Question: I would like to know why the distance between the axes and axes labels differs on both axes? How can this be fixed? Sample code and figure below.
'''
png("test.png",height=7,width=7,units="cm",res=300)
par(mar=c(1,1,1,1))
par(mgp=c(1,0.2,0))
plot(x=1:10,y=1:10,axes=F,xlab="",ylab="")
box()
axis(side=1,cex.axis=0.5,tcl = -0.12)
axis(side=2,cex.axis=0.5,tcl = -0.12)
dev.off()
'''

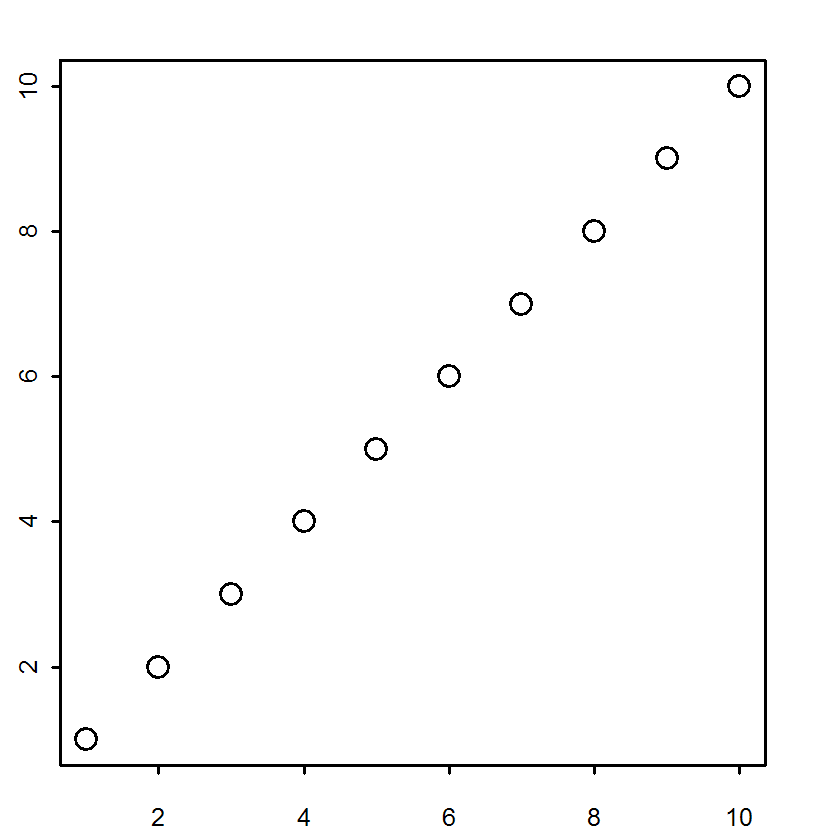
Answer: You can adjust the position of labels with the 'padj' and 'hadj' options:
'''
axis(side=1,cex.axis=0.5,tcl = -0.12, padj=-1, hadj=0.5)
axis(side=2,cex.axis=0.5,tcl = -0.12, padj=0, hadj=0.5)
'''